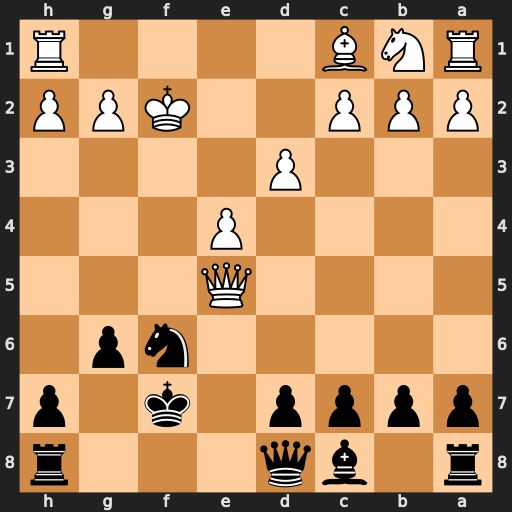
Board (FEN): r1bq3r/pppp1k1p/5np1/4Q3/4P3/3P4/PPP2KPP/RNB4R
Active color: b
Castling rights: -
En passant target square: -
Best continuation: Ng4+ Ke2 Nxe5